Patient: sex F, age 56
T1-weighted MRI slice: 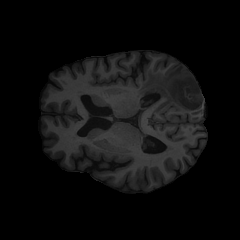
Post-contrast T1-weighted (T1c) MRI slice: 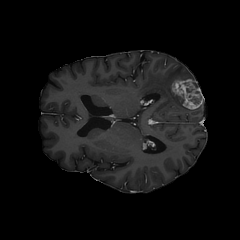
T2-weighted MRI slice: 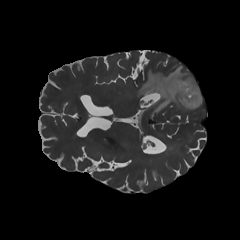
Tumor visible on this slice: yes
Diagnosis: Glioblastoma, IDH-wildtype
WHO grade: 4